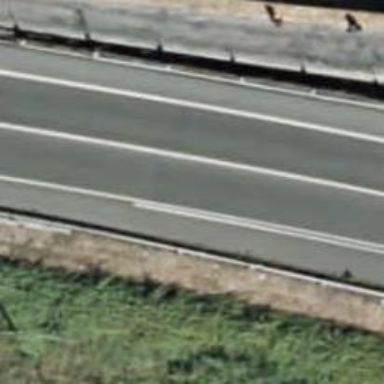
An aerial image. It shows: Asphalt road designated as trunk highway.